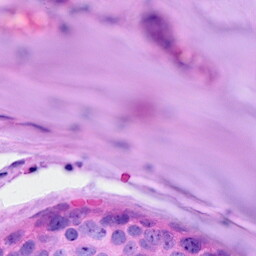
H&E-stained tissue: Breast